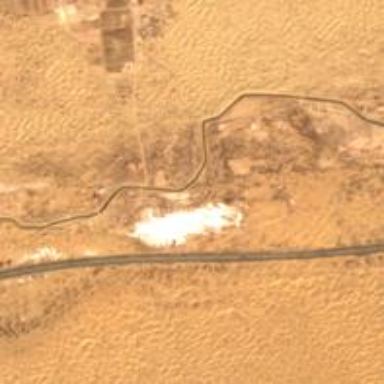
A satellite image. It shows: Scenic view captured in the desert.